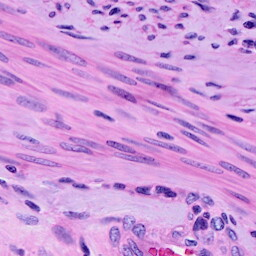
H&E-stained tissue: Cervix